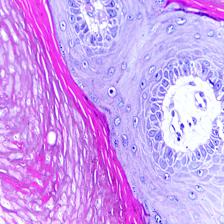
Diagnosis: OSCC